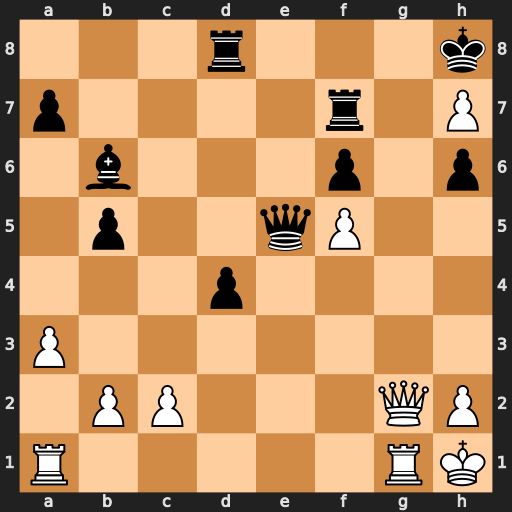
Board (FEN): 3r3k/p4r1P/1b3p1p/1p2qP2/3p4/P7/1PP3QP/R5RK
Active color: w
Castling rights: -
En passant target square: -
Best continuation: Qg8+ Rxg8 hxg8=Q#